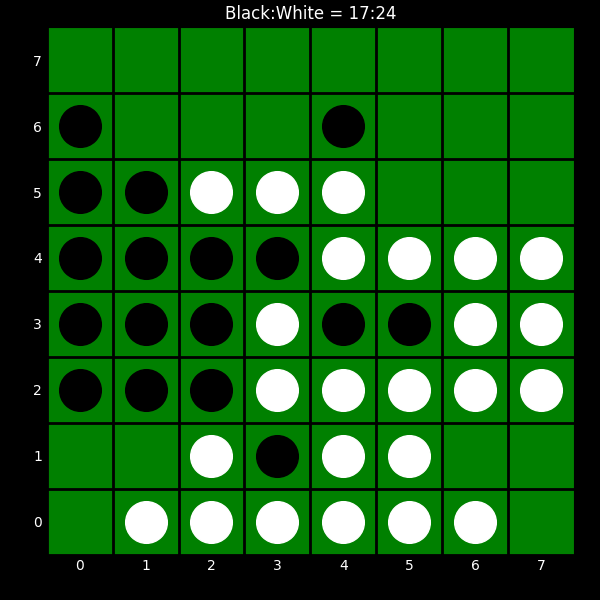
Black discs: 17
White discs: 24